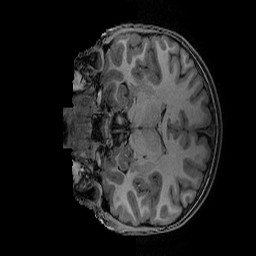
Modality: T1w
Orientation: coronal
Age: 12
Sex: male
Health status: ill
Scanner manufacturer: ge
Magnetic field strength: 3 T
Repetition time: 0.007664 s
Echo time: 0.00342 s